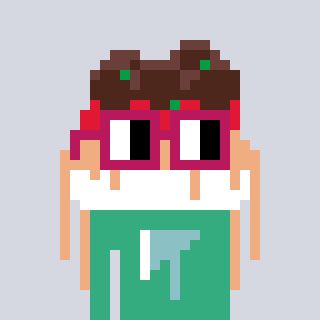
a pixel art character with square dark red glasses, a spaghetti-shaped head and a teal-colored body on a cool background